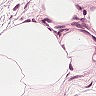
Metastatic tissue present: no